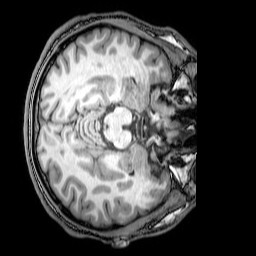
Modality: T1w
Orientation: axial
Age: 20
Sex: male